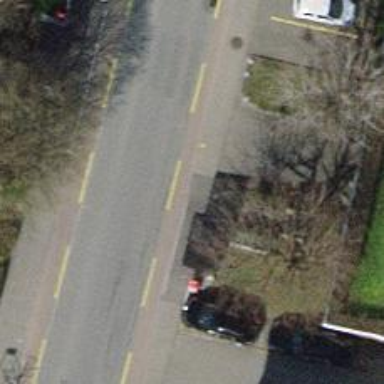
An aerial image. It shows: Bus stop with shelter. It is platform for public transport.